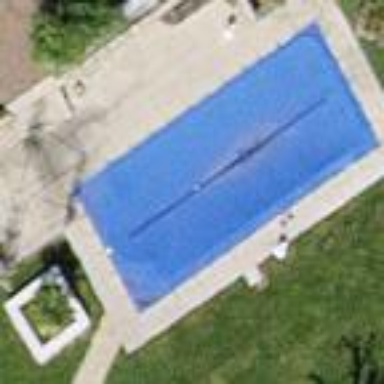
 perfect for swimming and other water activities."